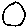
Label: circle